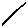
Label: line